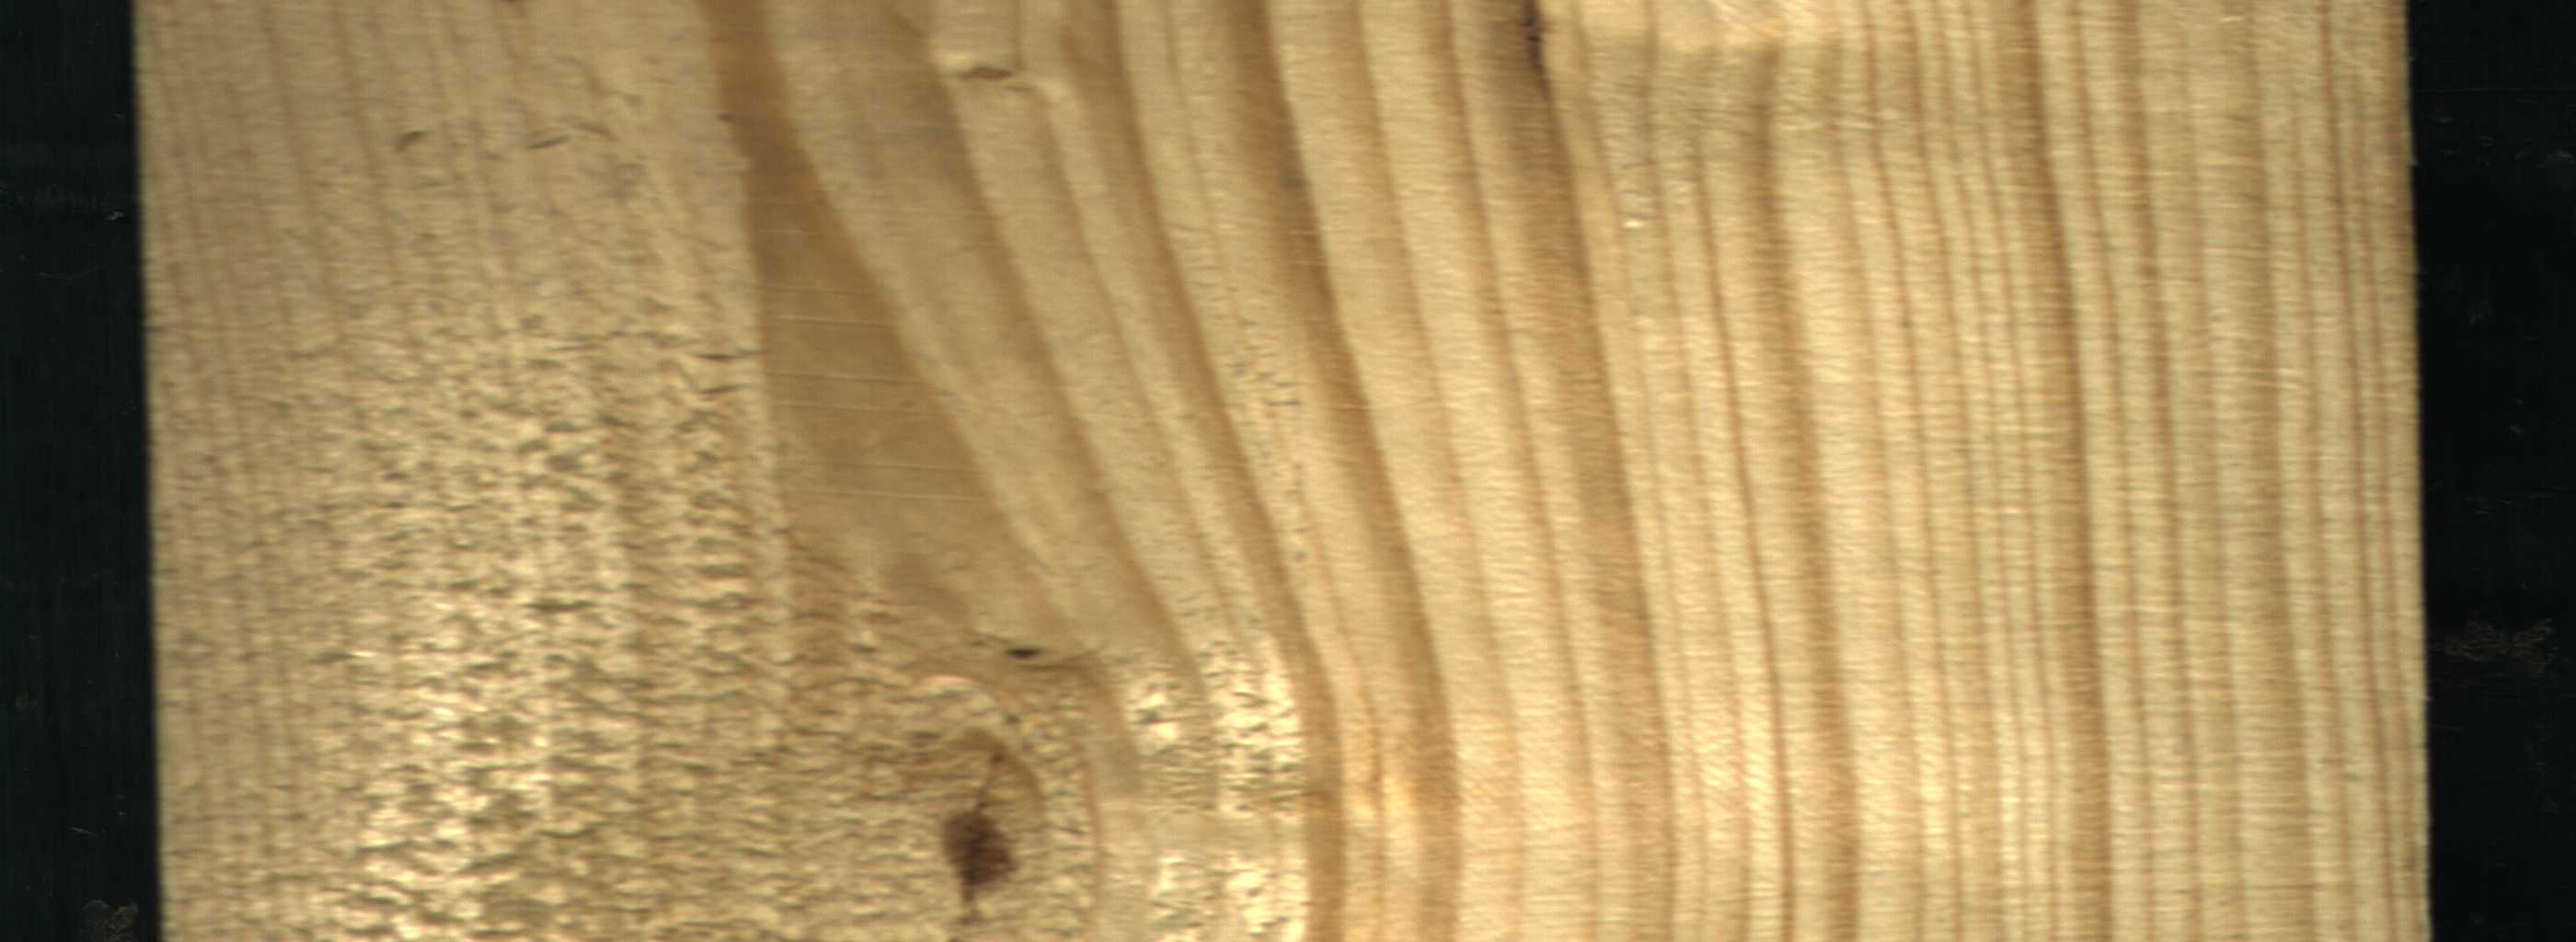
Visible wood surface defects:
resin
Live_Knot